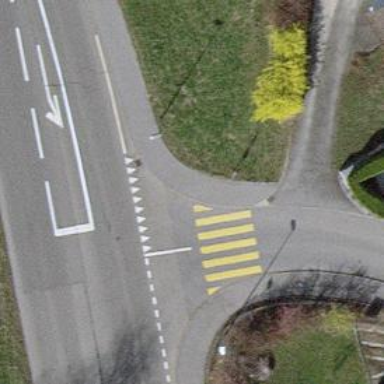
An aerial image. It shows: Uncontrolled road crossing.